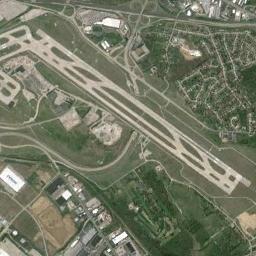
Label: airport